高三 · 度量几何学
如图, $\mathrm{AB}$ 为 $\odot \mathrm{O}$ 的直径, $\mathrm{C} 、 \mathrm{D}$ 为 $\odot \mathrm{O}$ 上的点, 直线 $\mathrm{MN}$ 切 $\odot \mathrm{O}$ 于 $\mathrm{C}$ 点, 图中与 $\angle \mathrm{BCN}$互余的角有 ( )

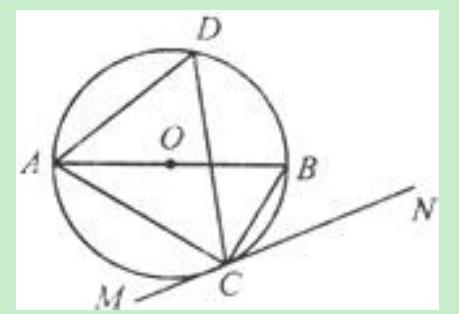
A. 1 个
B. 2 个
C. 3 个
D. 4 个
答案: C
解析: 解答： $\because$ 直线 $\mathrm{MN}$ 切 $\odot \mathrm{O}$ 于 $\mathrm{C}$ 点,

$\therefore \angle \mathrm{BCN}=\angle \mathrm{BAC}, \angle \mathrm{ACM}=\angle \mathrm{D}=\angle \mathrm{B}$,

$\because \mathrm{AB}$ 为 $\odot \mathrm{O}$ 的直径, $\therefore \angle \mathrm{ACB}=90^{\circ}$,

$\therefore \angle \mathrm{BCN}+\angle \mathrm{ACM}=90^{\circ}, \angle \mathrm{B}+\angle \mathrm{BCN}=90^{\circ}, \angle \mathrm{D}+\angle \mathrm{BCM}=90^{\circ}$.

故选 C.

分析: 本题主要考查了弦切角的性质, 解决问题的关键是根据弦切角的性质由弦切角定理圆周角定理得 $\angle \mathrm{BCN}=\angle \mathrm{BAC}, \angle \mathrm{ACM}=\angle \mathrm{D}=\angle \mathrm{B}$, 再由 $\mathrm{AB}$ 为直径, 得 $\angle \mathrm{ACB}=90^{\circ}$, 则 $\angle \mathrm{B}$ 、 $\angle \mathrm{D} 、 \angle \mathrm{ACM}$, 都是 $\angle \mathrm{BCN}$ 的余角.